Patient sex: M
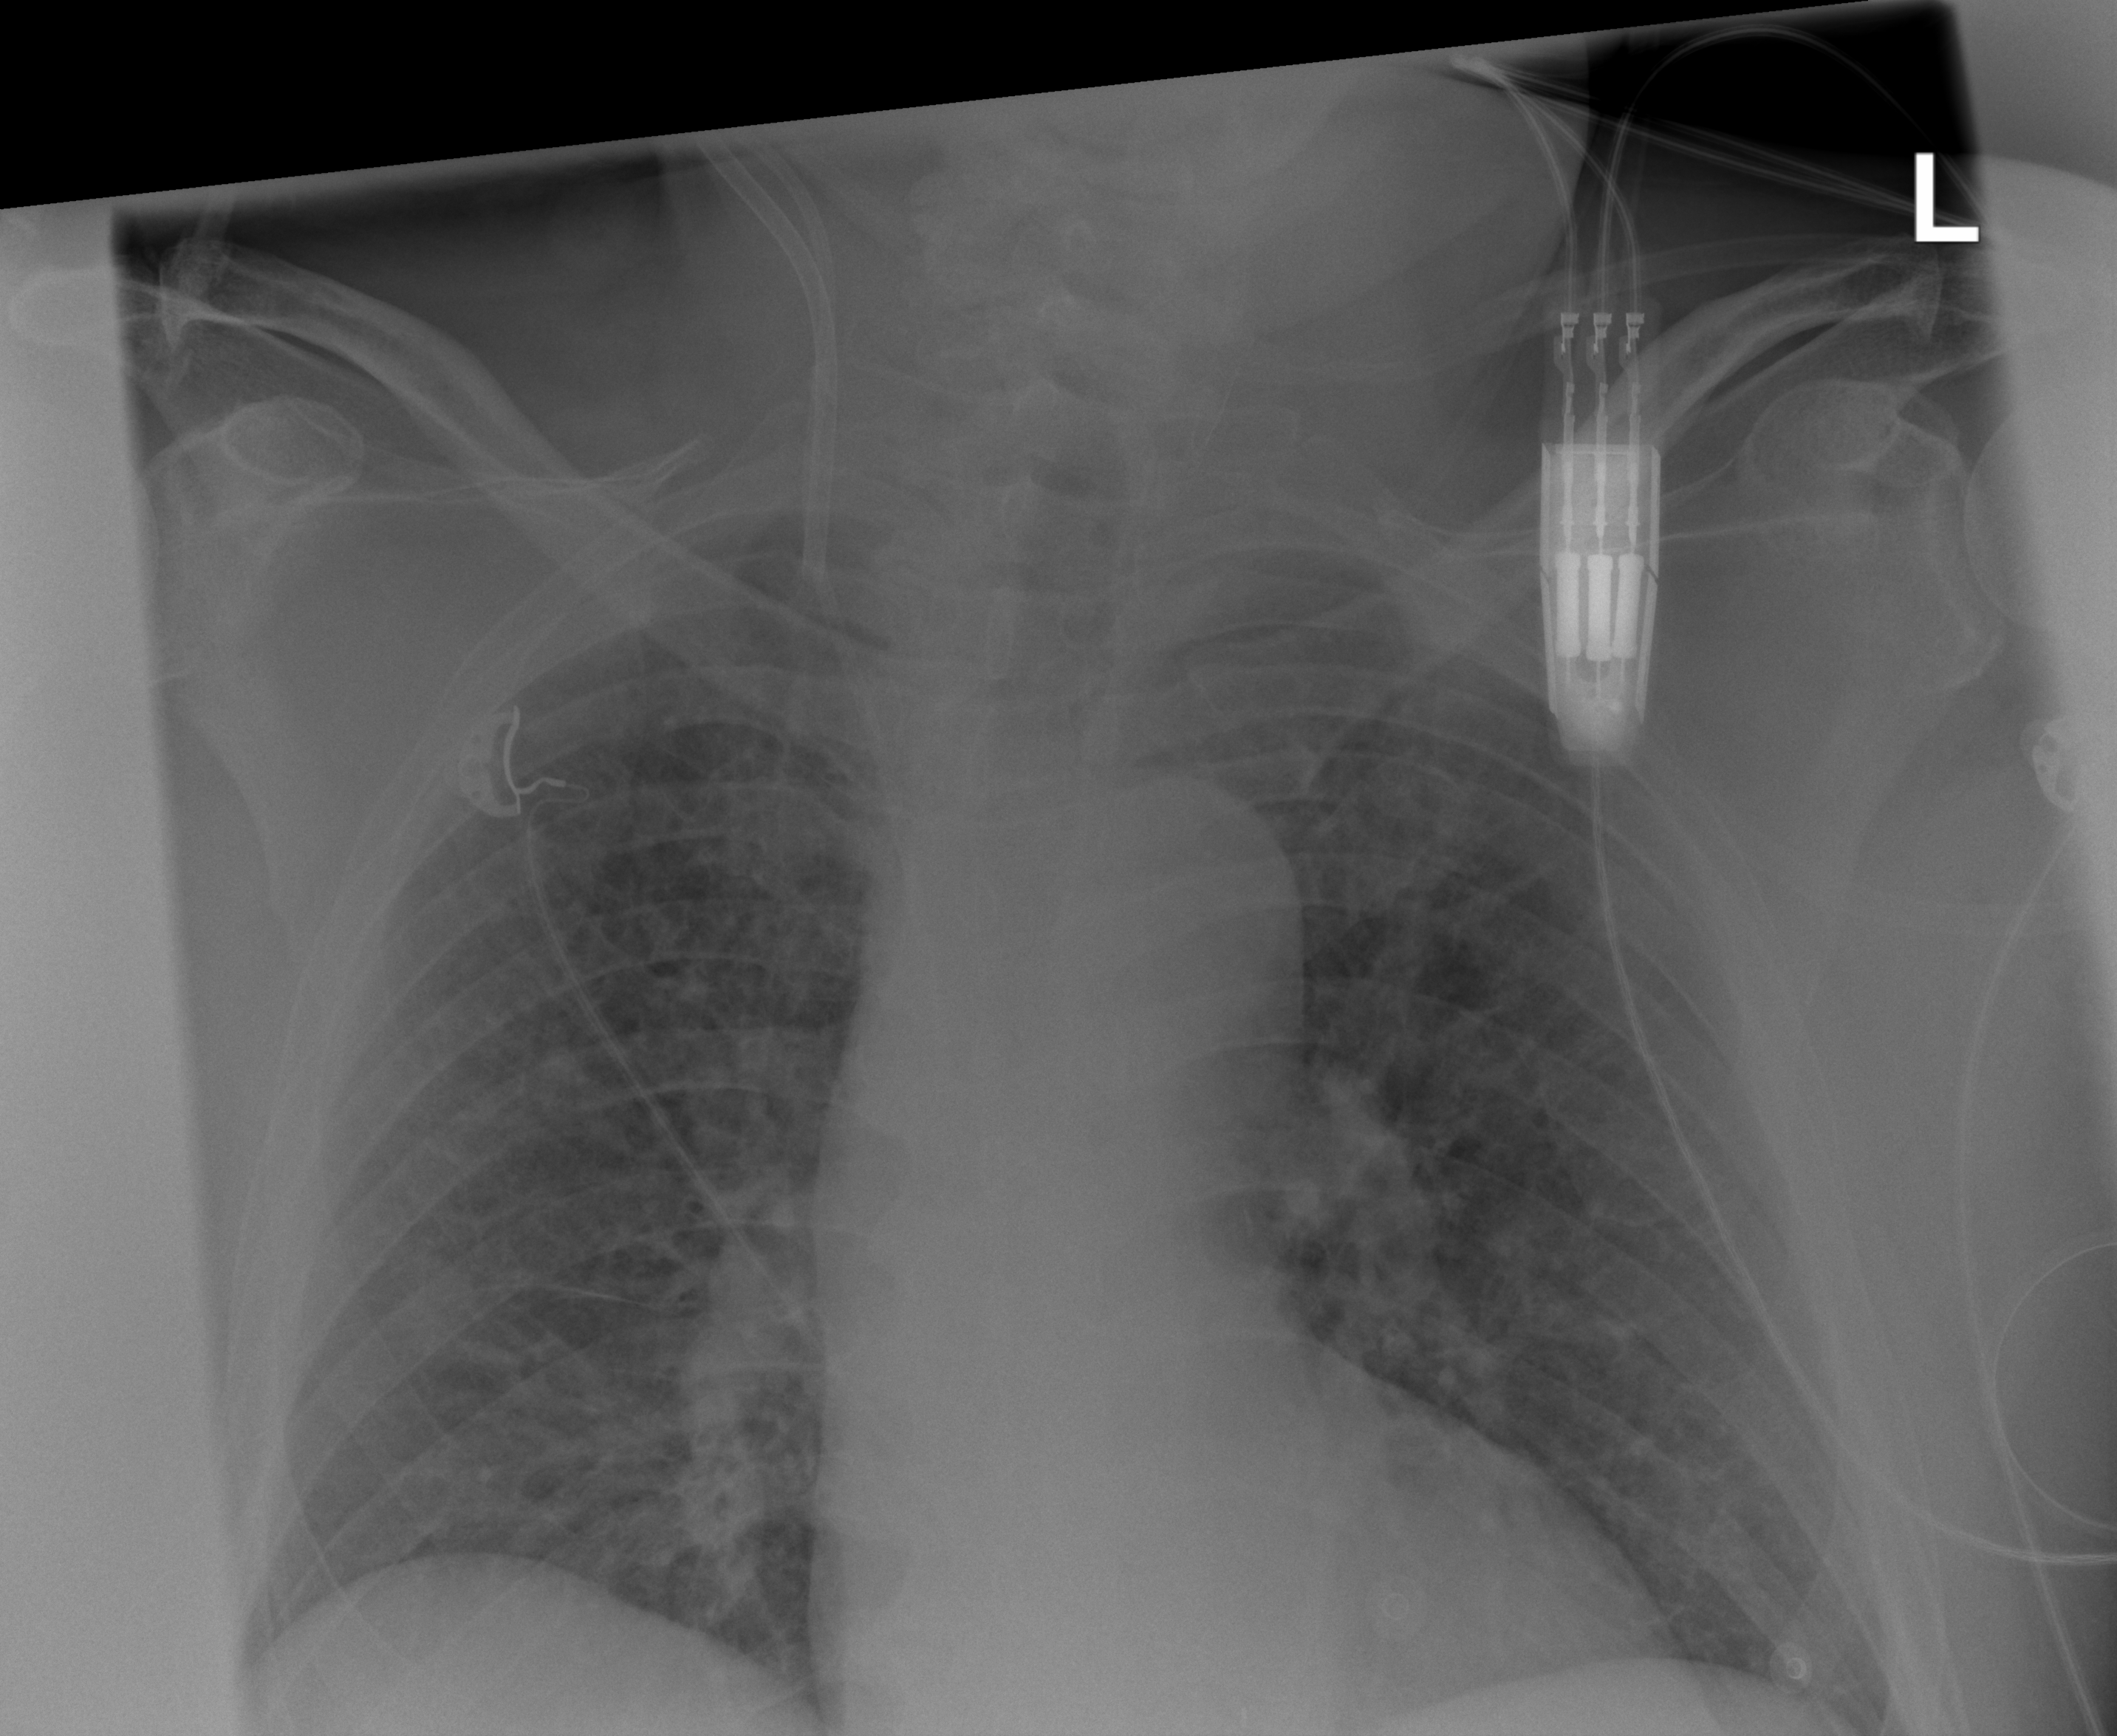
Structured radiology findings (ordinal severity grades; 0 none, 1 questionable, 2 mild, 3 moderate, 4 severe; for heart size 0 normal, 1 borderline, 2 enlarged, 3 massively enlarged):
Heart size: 0
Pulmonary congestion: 1
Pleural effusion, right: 0
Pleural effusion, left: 0
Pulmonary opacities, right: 2
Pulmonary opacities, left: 2
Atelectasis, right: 2
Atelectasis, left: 2